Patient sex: M
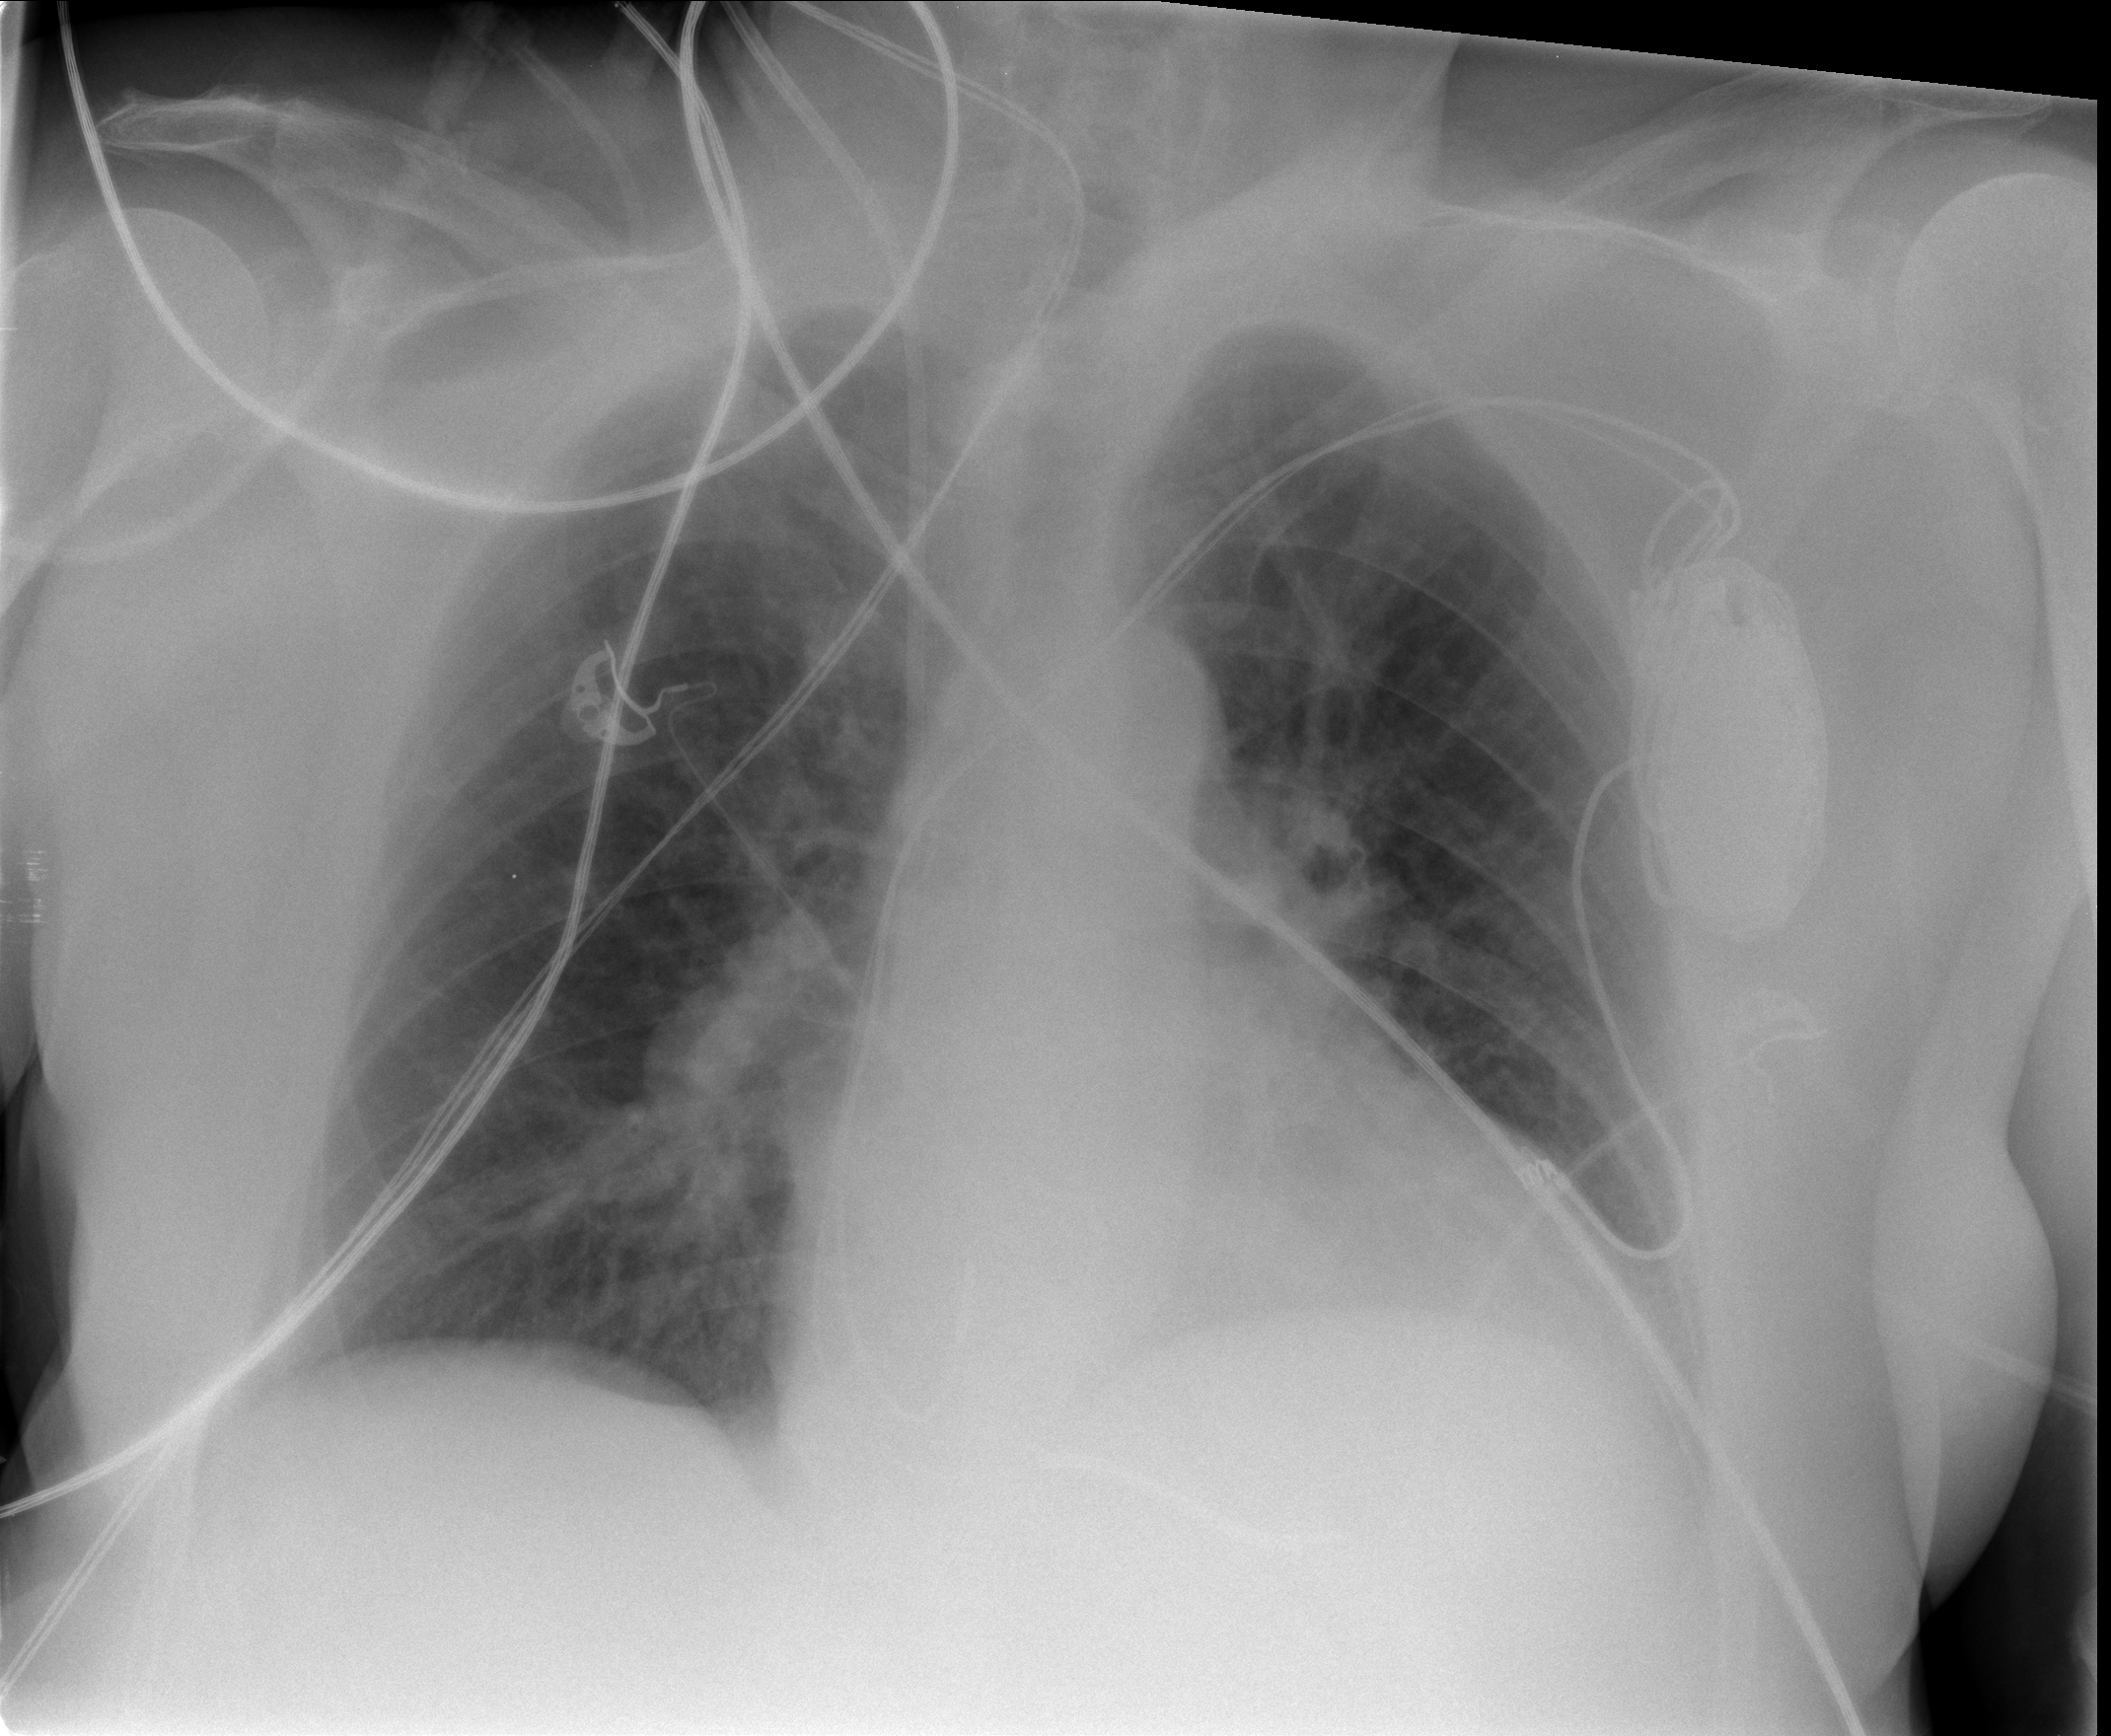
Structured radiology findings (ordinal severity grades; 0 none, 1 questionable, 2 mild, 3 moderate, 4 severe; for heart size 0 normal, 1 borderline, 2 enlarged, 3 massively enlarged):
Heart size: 2
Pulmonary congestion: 0
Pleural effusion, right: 0
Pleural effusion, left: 0
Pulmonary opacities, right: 0
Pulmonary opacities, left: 0
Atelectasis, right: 0
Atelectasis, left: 0